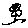
Label: flower